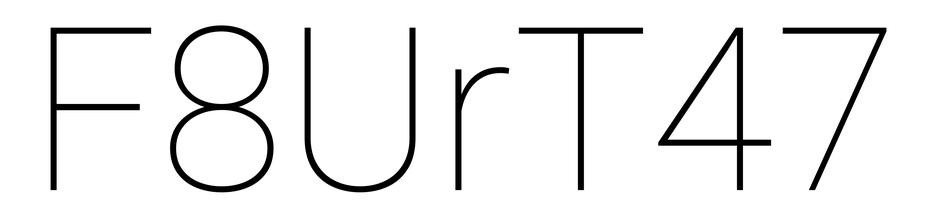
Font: Roboto_Thin